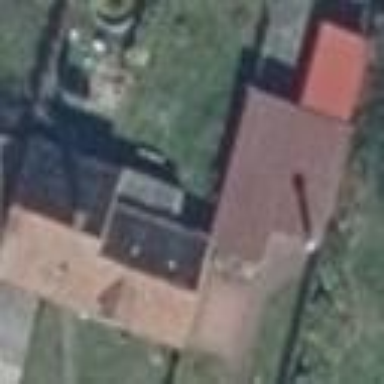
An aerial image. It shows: Simple and straightforward house.